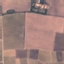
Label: PermanentCrop